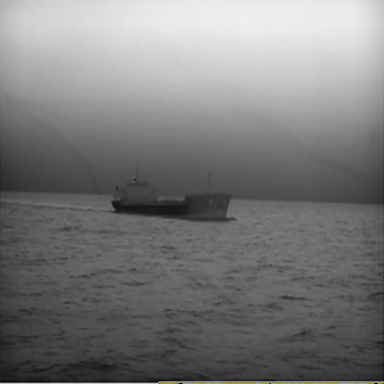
There is a liner in the infrared image.